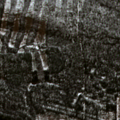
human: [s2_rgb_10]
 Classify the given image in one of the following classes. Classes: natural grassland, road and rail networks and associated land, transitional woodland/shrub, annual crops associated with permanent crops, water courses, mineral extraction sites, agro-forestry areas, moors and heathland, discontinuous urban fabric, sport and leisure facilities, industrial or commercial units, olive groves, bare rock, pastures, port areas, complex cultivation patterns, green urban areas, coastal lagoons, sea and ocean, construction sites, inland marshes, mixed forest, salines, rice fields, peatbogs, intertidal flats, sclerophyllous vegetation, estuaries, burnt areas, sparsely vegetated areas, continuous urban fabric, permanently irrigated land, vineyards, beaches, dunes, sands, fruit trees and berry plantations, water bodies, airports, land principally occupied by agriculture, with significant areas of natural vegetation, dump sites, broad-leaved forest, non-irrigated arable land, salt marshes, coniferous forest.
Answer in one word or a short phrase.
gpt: coniferous forest, mixed forest